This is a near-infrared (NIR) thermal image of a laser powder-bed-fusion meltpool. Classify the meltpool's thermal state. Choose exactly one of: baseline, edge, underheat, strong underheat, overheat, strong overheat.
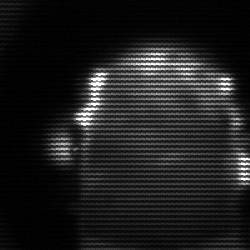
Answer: baseline